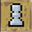
Piece: wP